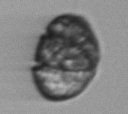
Label: Margalefidinium